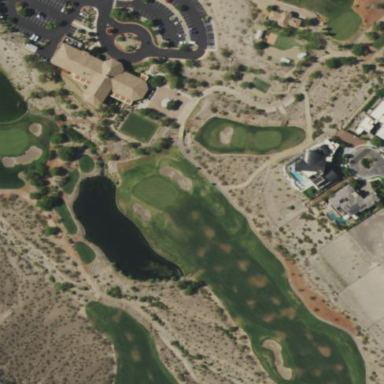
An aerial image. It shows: Rough grassy area used for golf.